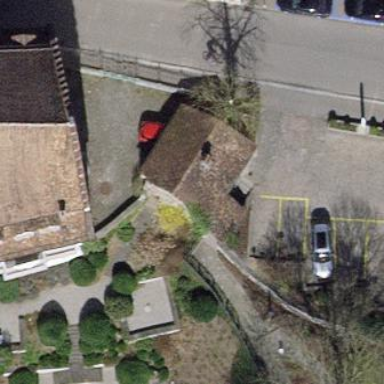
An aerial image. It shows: Garage.